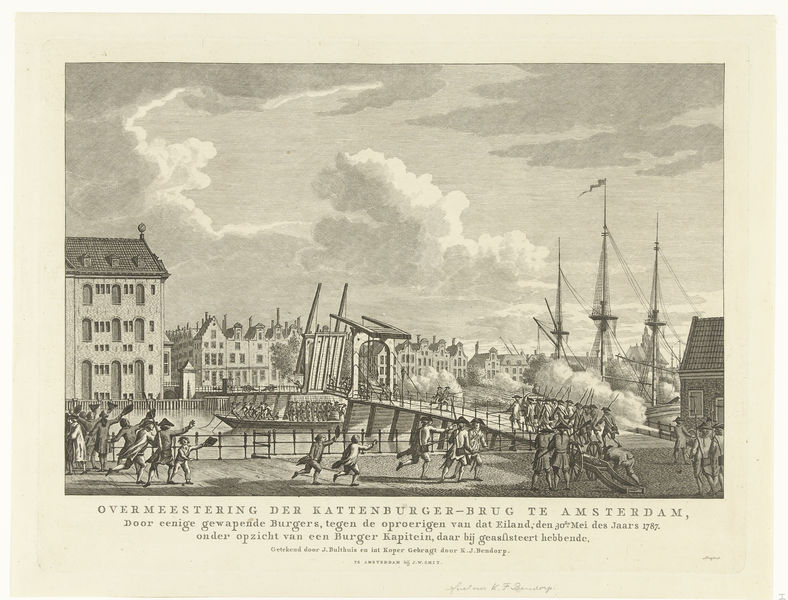
Titel: Overmeestering van Kattenburg door gewapende Amsterdamse burgers op 30 mei 1787
Künstler: Carel Frederik (I) Bendorp
Standort: Amsterdam
Institution: Rijksmuseum
Schlagwörter: wolken, stadt, häuser, brücke, rauch, schiffe, fahne, hafen, masten, fluß, soldaten, druck, aufstand, amsterdam, stodaten